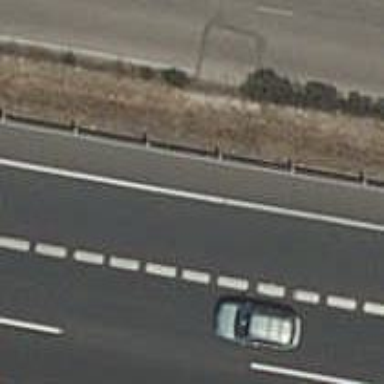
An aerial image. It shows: Motorway link.